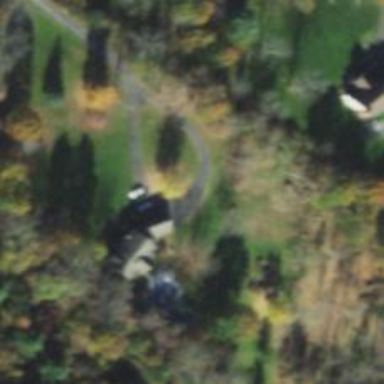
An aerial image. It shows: Driveway.